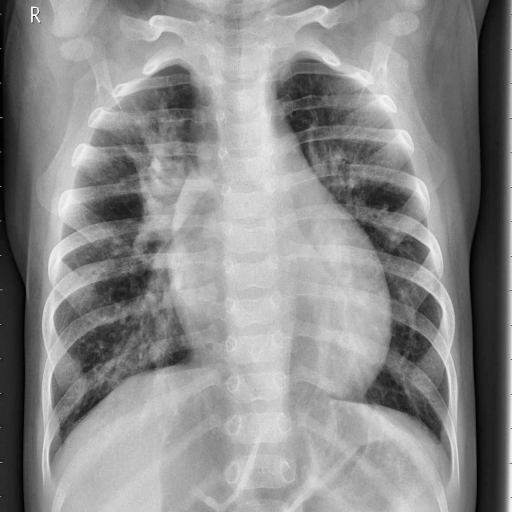
Finding: PNEUMONIA